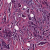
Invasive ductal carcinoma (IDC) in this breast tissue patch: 1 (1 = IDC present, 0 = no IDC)